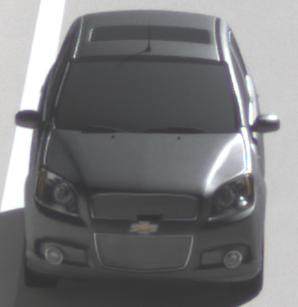
Make: Chevrolet
Model: Aveo 1.2
Detailed model: Aveo
Model produced from: 2008/06
Model produced until: 2011/01
Doors: 3
Color: gray
Road condition: dry road
Daytime: morning or afternoon
Contrast: high contrast